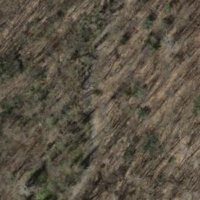
EUNIS habitat code: 53
Species observed at this site:
Mespilus germanica